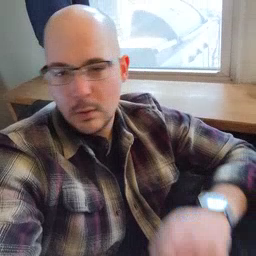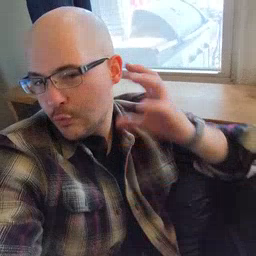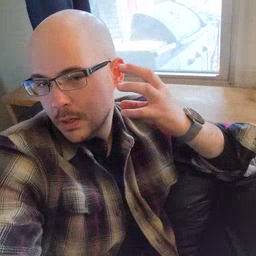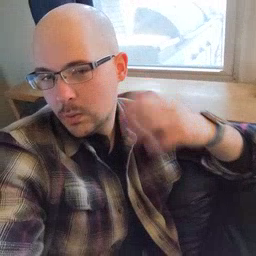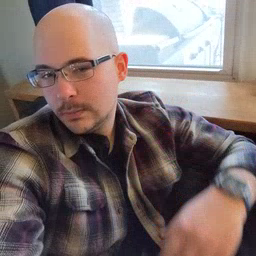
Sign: radio